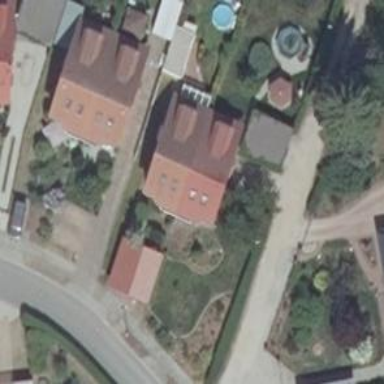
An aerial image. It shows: Residential building.